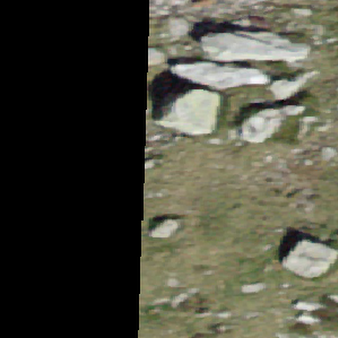
Label: bouldering_area